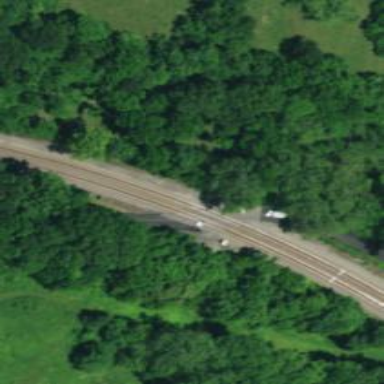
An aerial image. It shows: Level crossing along the railway.